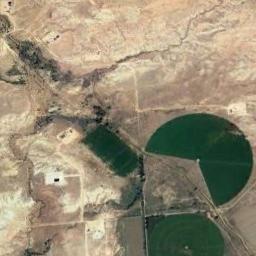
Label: circular_farmland